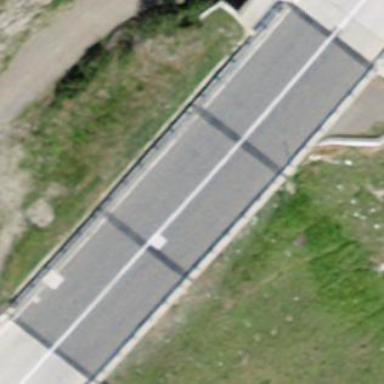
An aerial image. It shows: Man-made bridge.